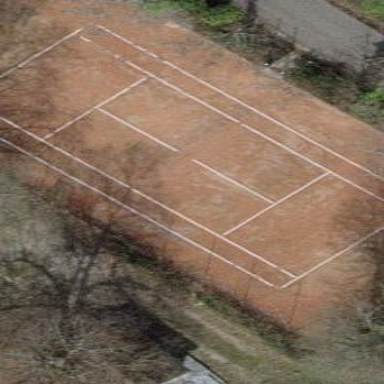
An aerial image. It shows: Tennis court on pitch.